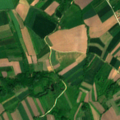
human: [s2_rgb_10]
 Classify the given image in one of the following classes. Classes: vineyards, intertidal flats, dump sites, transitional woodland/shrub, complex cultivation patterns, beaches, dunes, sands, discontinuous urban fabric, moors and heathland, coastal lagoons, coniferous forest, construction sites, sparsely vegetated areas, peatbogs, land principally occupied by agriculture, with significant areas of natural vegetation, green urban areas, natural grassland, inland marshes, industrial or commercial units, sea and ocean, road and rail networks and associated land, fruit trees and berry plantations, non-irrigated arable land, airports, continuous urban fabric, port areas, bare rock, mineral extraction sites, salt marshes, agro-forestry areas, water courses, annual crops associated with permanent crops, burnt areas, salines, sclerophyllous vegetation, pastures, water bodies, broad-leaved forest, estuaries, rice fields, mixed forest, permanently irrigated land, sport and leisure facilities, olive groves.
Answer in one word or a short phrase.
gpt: non-irrigated arable land, complex cultivation patterns, land principally occupied by agriculture, with significant areas of natural vegetation